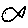
Label: fish